The image folds the raw vibration samples of a bearing signal into a 2-D grayscale square (signal-to-image encoding). Based on the visible evidence, which condition applies: normal, inner_race, outer_race, ball?
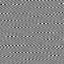
Answer: outer_race